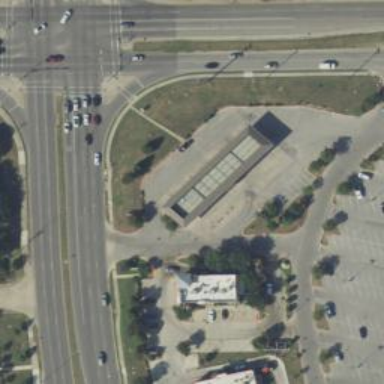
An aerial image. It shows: Fuel station.